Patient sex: M
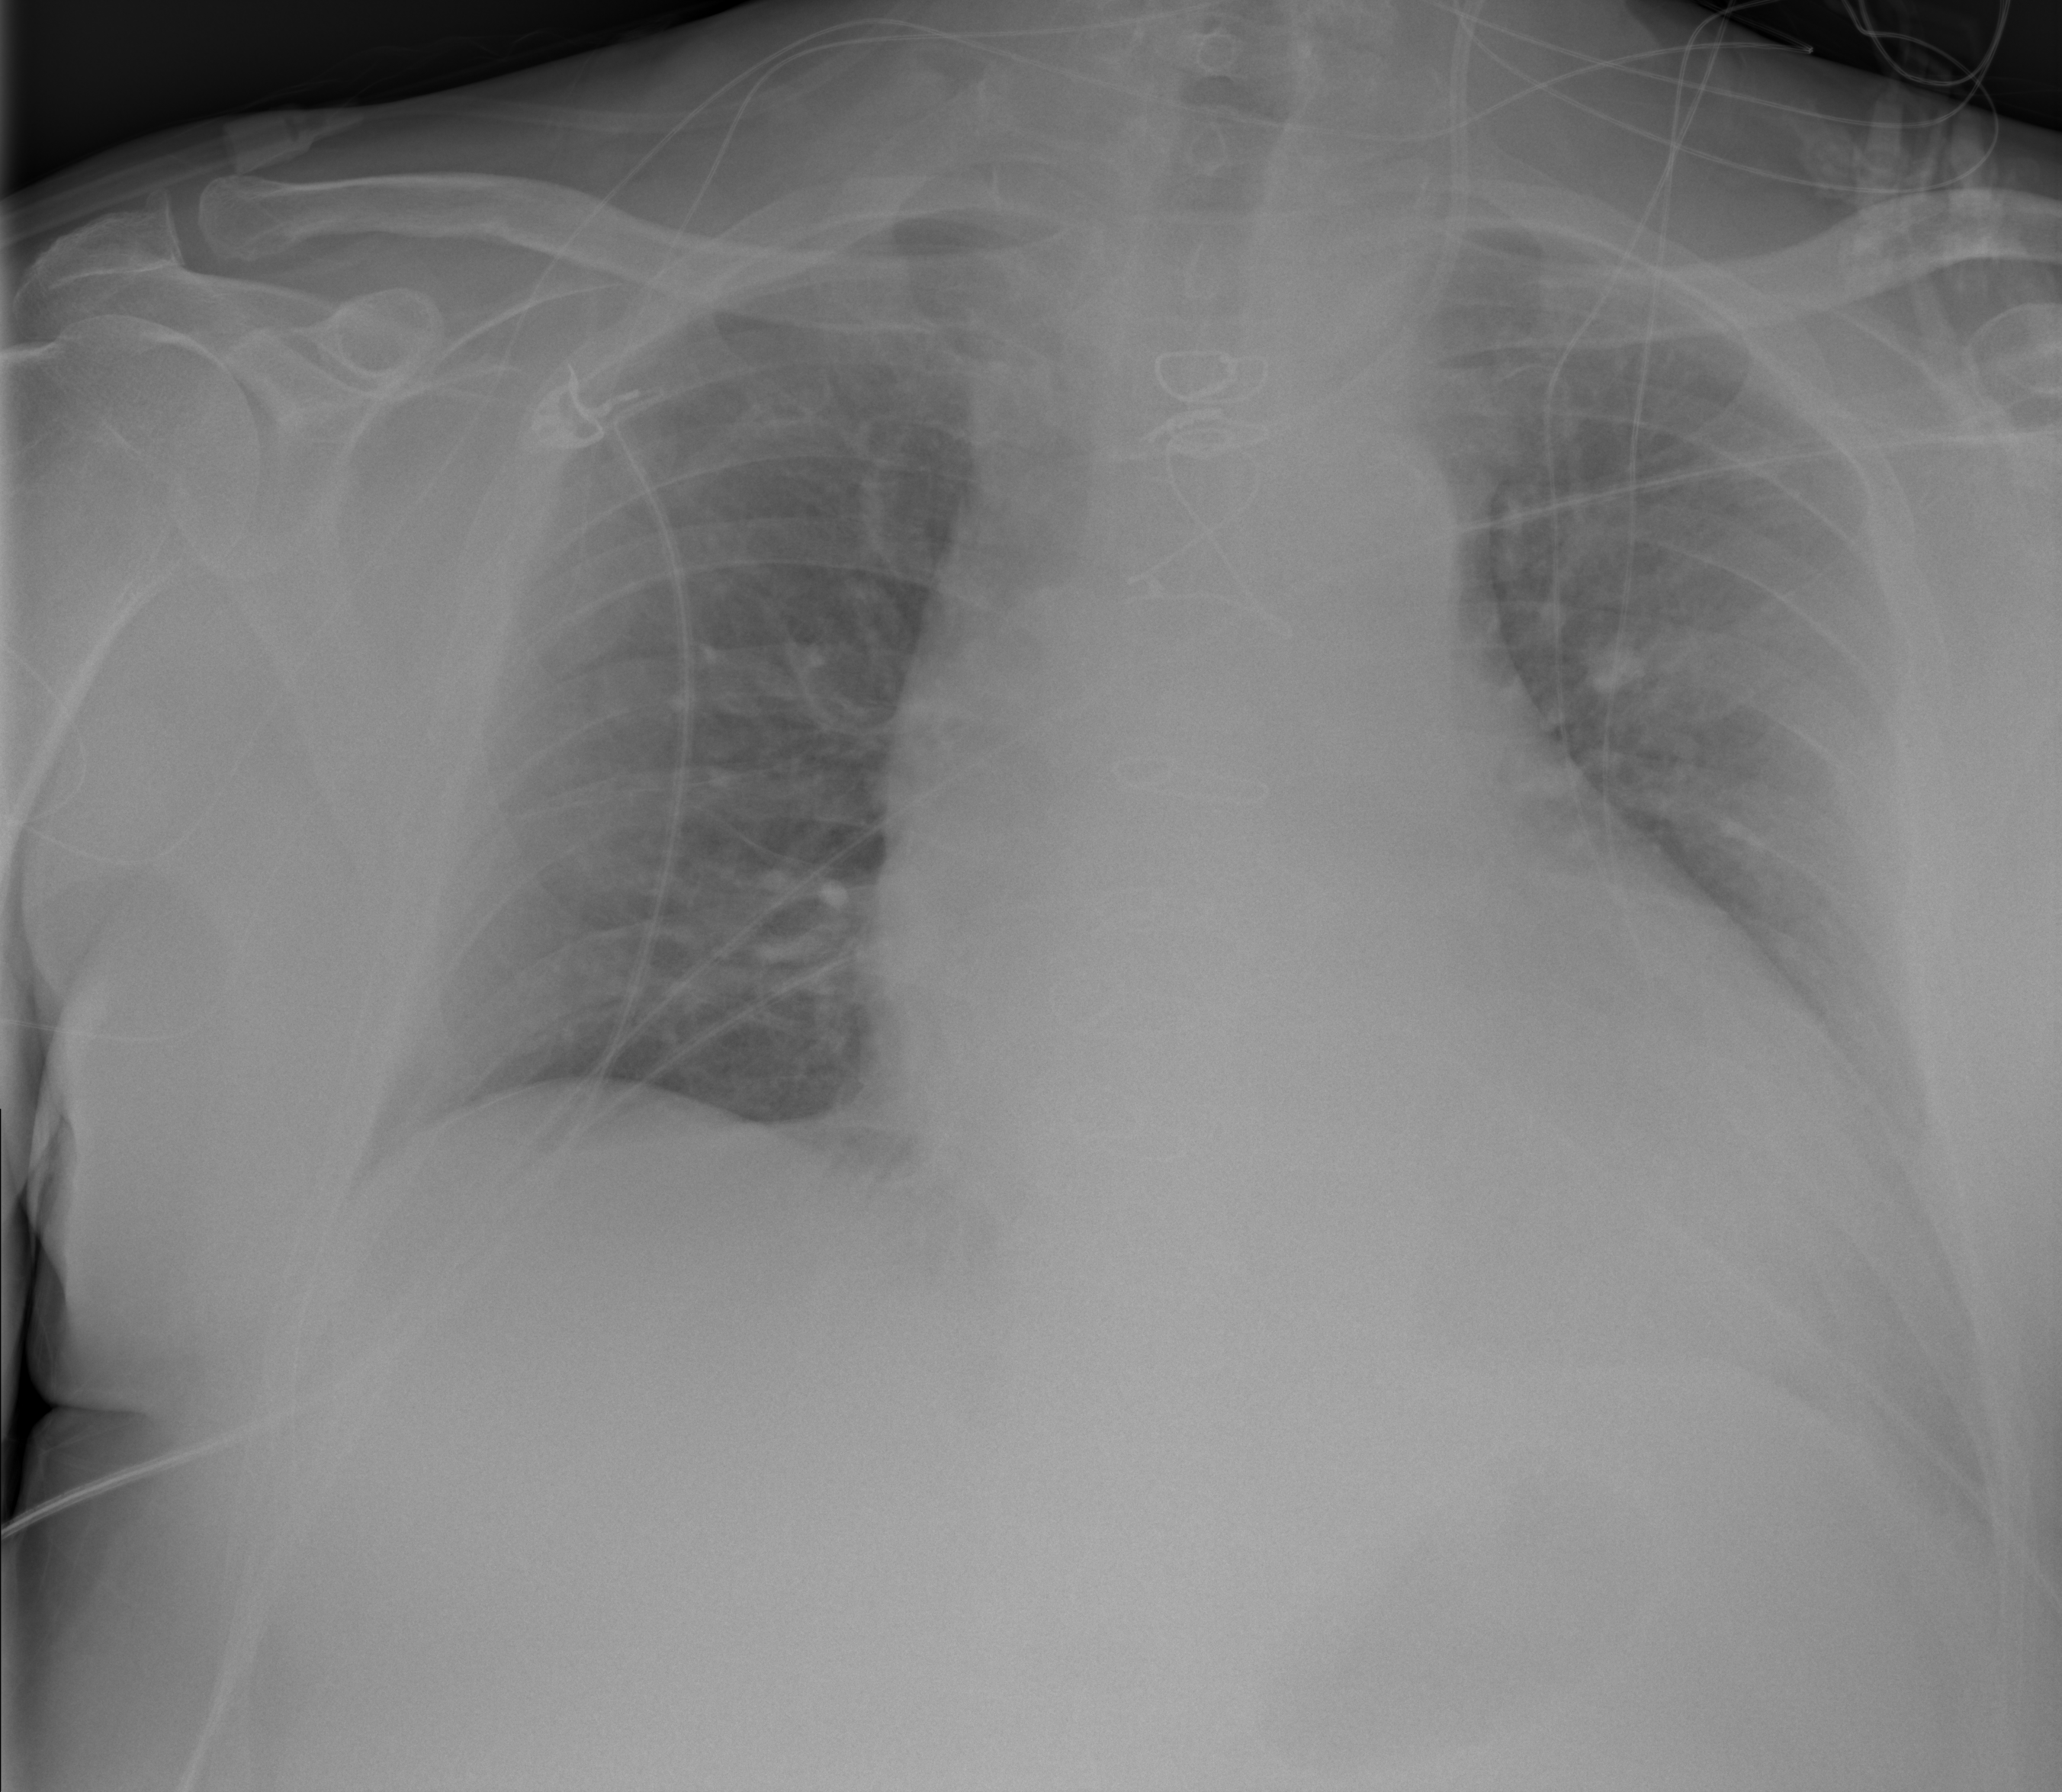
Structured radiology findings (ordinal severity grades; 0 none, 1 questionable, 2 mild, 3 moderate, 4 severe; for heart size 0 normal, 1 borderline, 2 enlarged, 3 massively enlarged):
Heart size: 2
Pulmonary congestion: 2
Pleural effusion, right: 0
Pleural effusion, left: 2
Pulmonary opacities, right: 0
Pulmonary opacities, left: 0
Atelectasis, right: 2
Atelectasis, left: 2